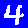
Digit: 4